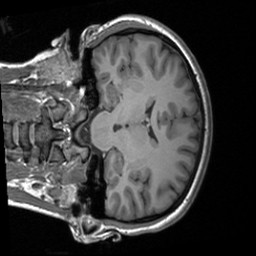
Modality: T1w
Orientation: coronal
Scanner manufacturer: siemens
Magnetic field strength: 3 T
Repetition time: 1.9 s
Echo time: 0.00226 s